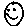
Label: smiley face